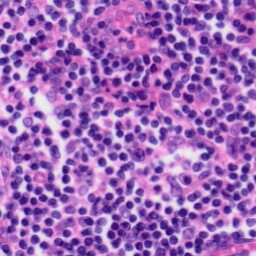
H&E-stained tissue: Tonsil